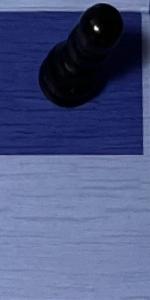
Label: Empty